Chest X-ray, PA view. Patient: 57 years old, sex F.
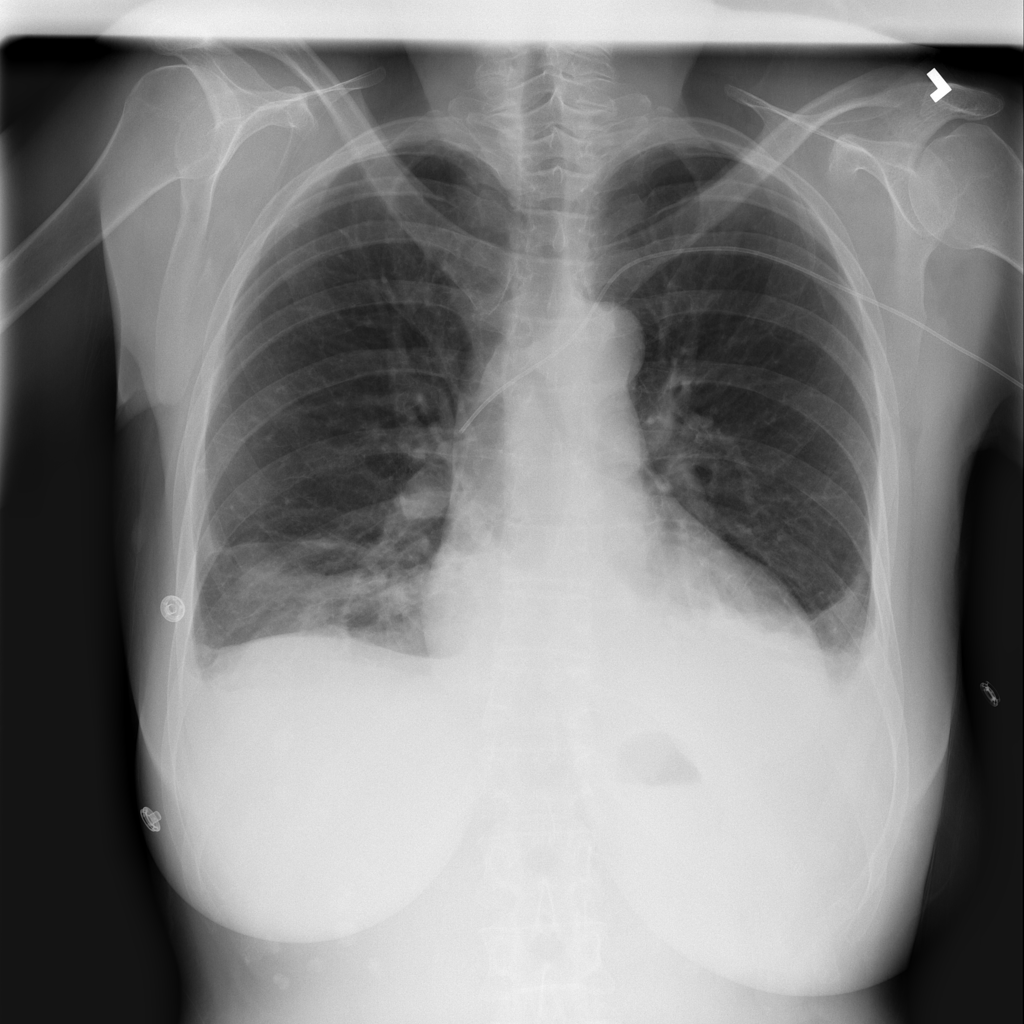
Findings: Atelectasis, Effusion, Infiltration